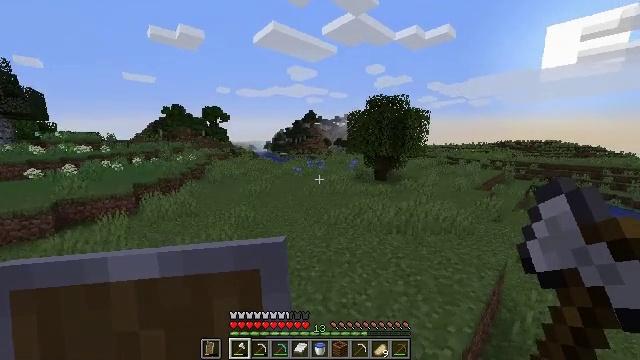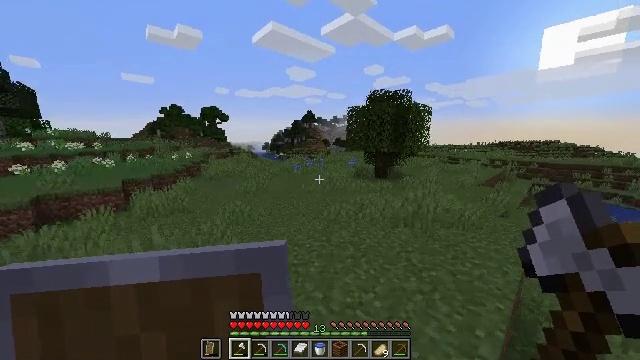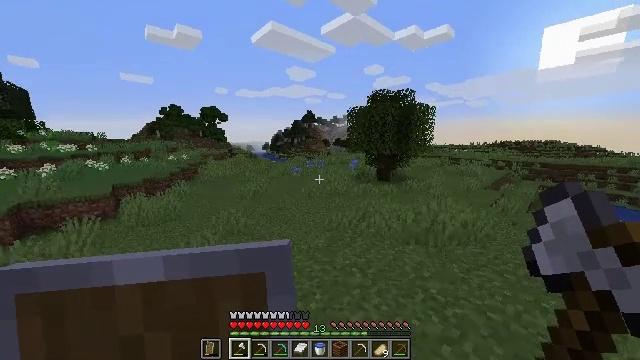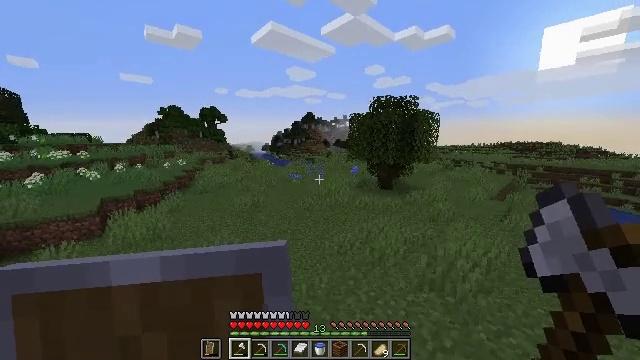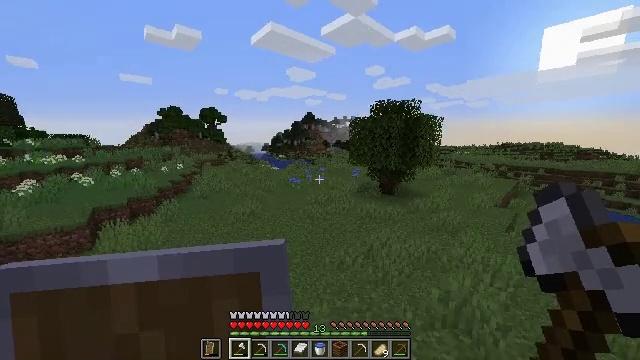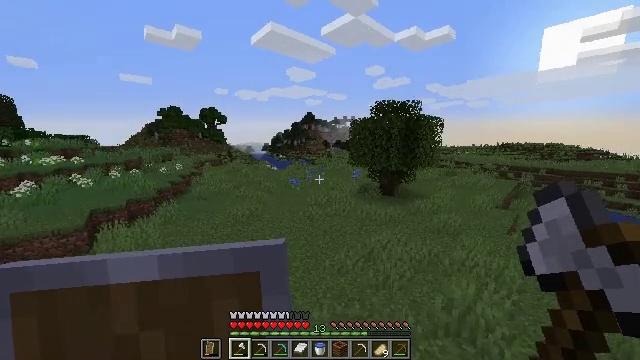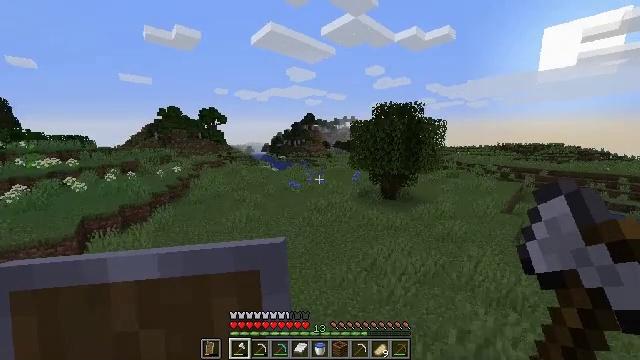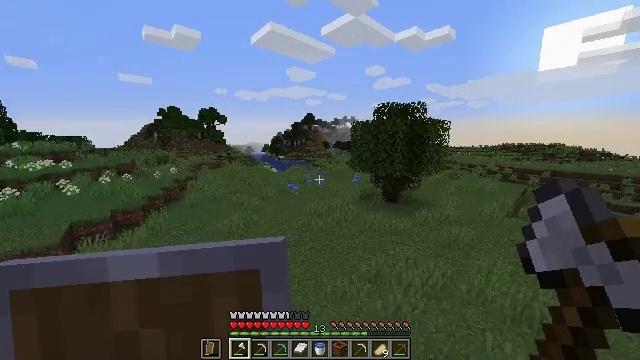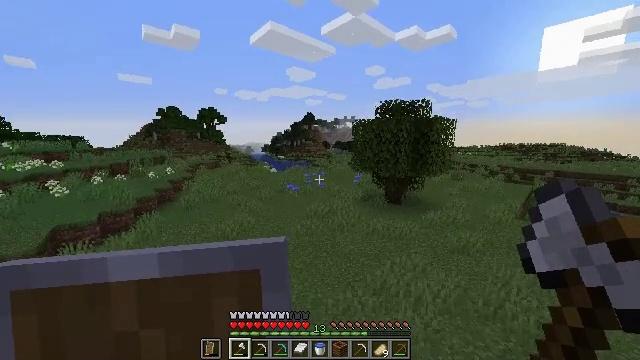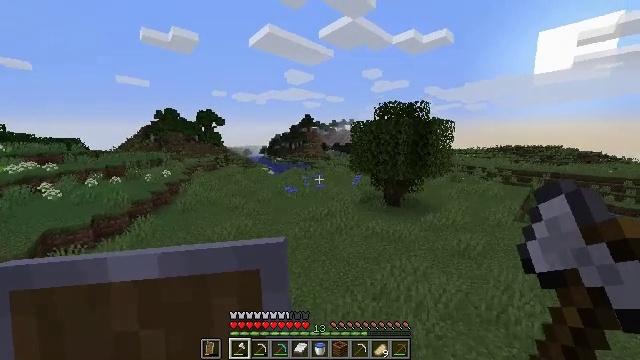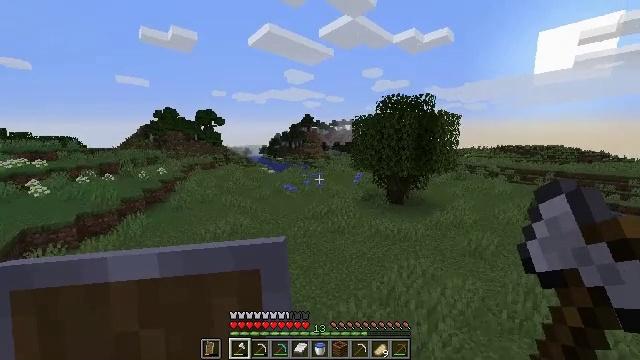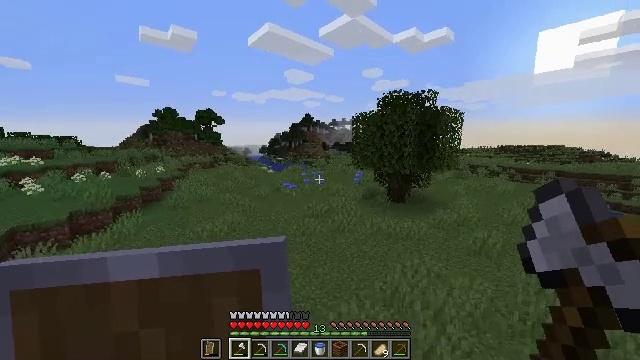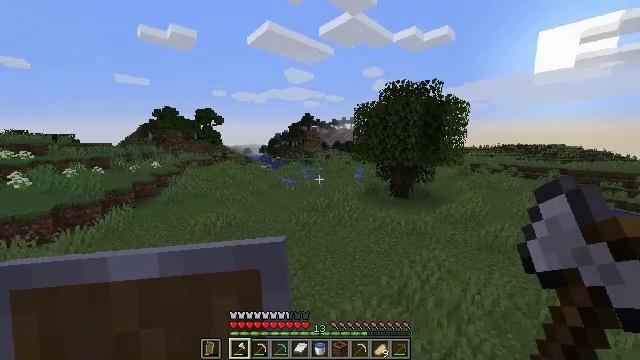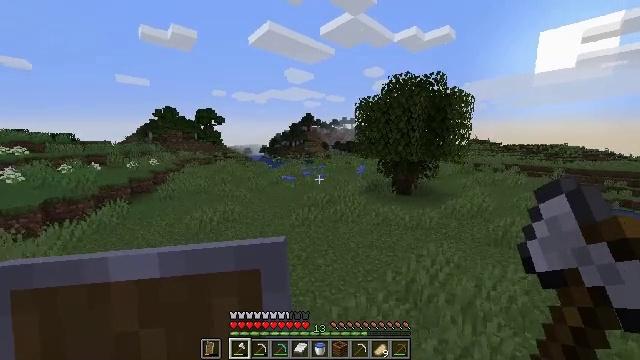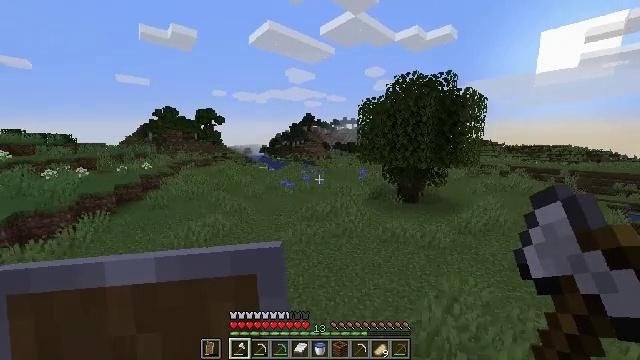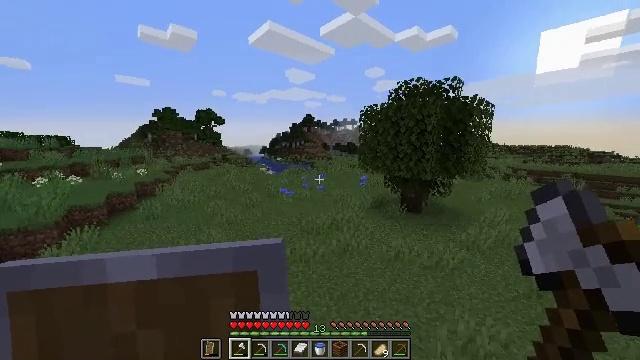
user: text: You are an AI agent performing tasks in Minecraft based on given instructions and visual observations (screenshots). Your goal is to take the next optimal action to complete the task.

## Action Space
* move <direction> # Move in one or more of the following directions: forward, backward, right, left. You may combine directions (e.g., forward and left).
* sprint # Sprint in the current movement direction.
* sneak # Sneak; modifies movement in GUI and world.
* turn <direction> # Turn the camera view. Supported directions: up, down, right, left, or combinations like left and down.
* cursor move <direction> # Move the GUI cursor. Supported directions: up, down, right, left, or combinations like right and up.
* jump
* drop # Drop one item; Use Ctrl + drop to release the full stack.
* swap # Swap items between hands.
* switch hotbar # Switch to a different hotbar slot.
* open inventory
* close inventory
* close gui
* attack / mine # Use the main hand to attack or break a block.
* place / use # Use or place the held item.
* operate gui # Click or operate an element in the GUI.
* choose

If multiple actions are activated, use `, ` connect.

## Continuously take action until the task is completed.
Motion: motion action
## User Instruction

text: Harvest sugar cane from the plant.
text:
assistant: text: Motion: move forward, sprint, jump
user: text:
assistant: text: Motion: move forward, sprint, jump
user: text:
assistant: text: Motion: move forward, sprint, jump
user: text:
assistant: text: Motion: move forward, sprint, jump
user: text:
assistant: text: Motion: move forward, sprint, jump
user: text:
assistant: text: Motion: move forward, sprint, jump
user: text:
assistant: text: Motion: move forward, sprint, jump
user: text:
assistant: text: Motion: move forward, sprint, jump
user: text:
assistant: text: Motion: move forward, sprint, jump
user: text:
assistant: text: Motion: move forward, sprint, jump
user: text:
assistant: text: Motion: move forward, sprint, jump
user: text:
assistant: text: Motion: move forward, sprint, jump
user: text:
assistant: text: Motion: move forward, sprint, jump
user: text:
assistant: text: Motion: move forward, sprint, jump
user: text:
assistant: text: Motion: move forward, sprint, jump
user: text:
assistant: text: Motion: move forward, sprint, jump
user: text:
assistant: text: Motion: move forward, sprint, jump
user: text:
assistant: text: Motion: move forward, sprint, jump
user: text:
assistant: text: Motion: move forward, sprint, jump
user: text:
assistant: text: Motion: move forward, sprint, jump
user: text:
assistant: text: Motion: move forward, sprint, jump
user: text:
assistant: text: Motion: move forward, sprint, jump
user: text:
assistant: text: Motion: move forward, sprint, jump
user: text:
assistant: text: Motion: move forward, sprint, jump
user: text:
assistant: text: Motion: move forward, sprint, jump
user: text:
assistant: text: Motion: move forward, sprint, jump
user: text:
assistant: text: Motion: move forward, sprint, jump
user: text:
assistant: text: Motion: move forward, sprint, jump
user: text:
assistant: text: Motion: move forward, sprint, jump
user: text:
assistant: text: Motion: move forward, sprint, jump